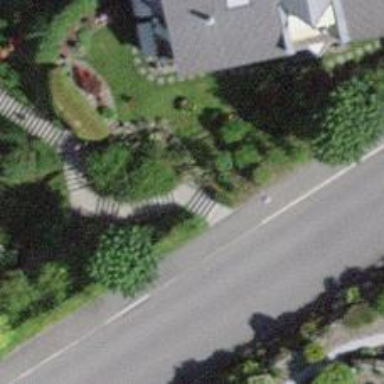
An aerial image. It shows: Set of steps on the road.